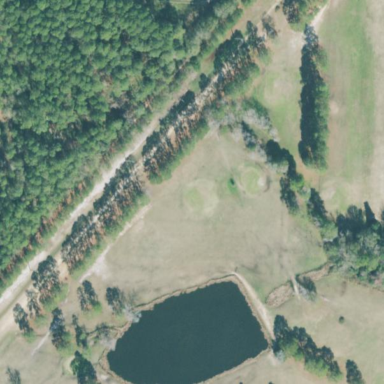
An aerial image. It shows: Golf course surrounded by greenery.